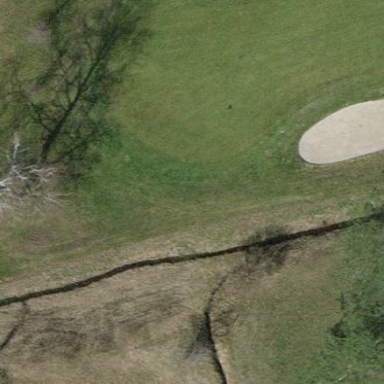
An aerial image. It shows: Picturesque green golfing area with grass land use.